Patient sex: F
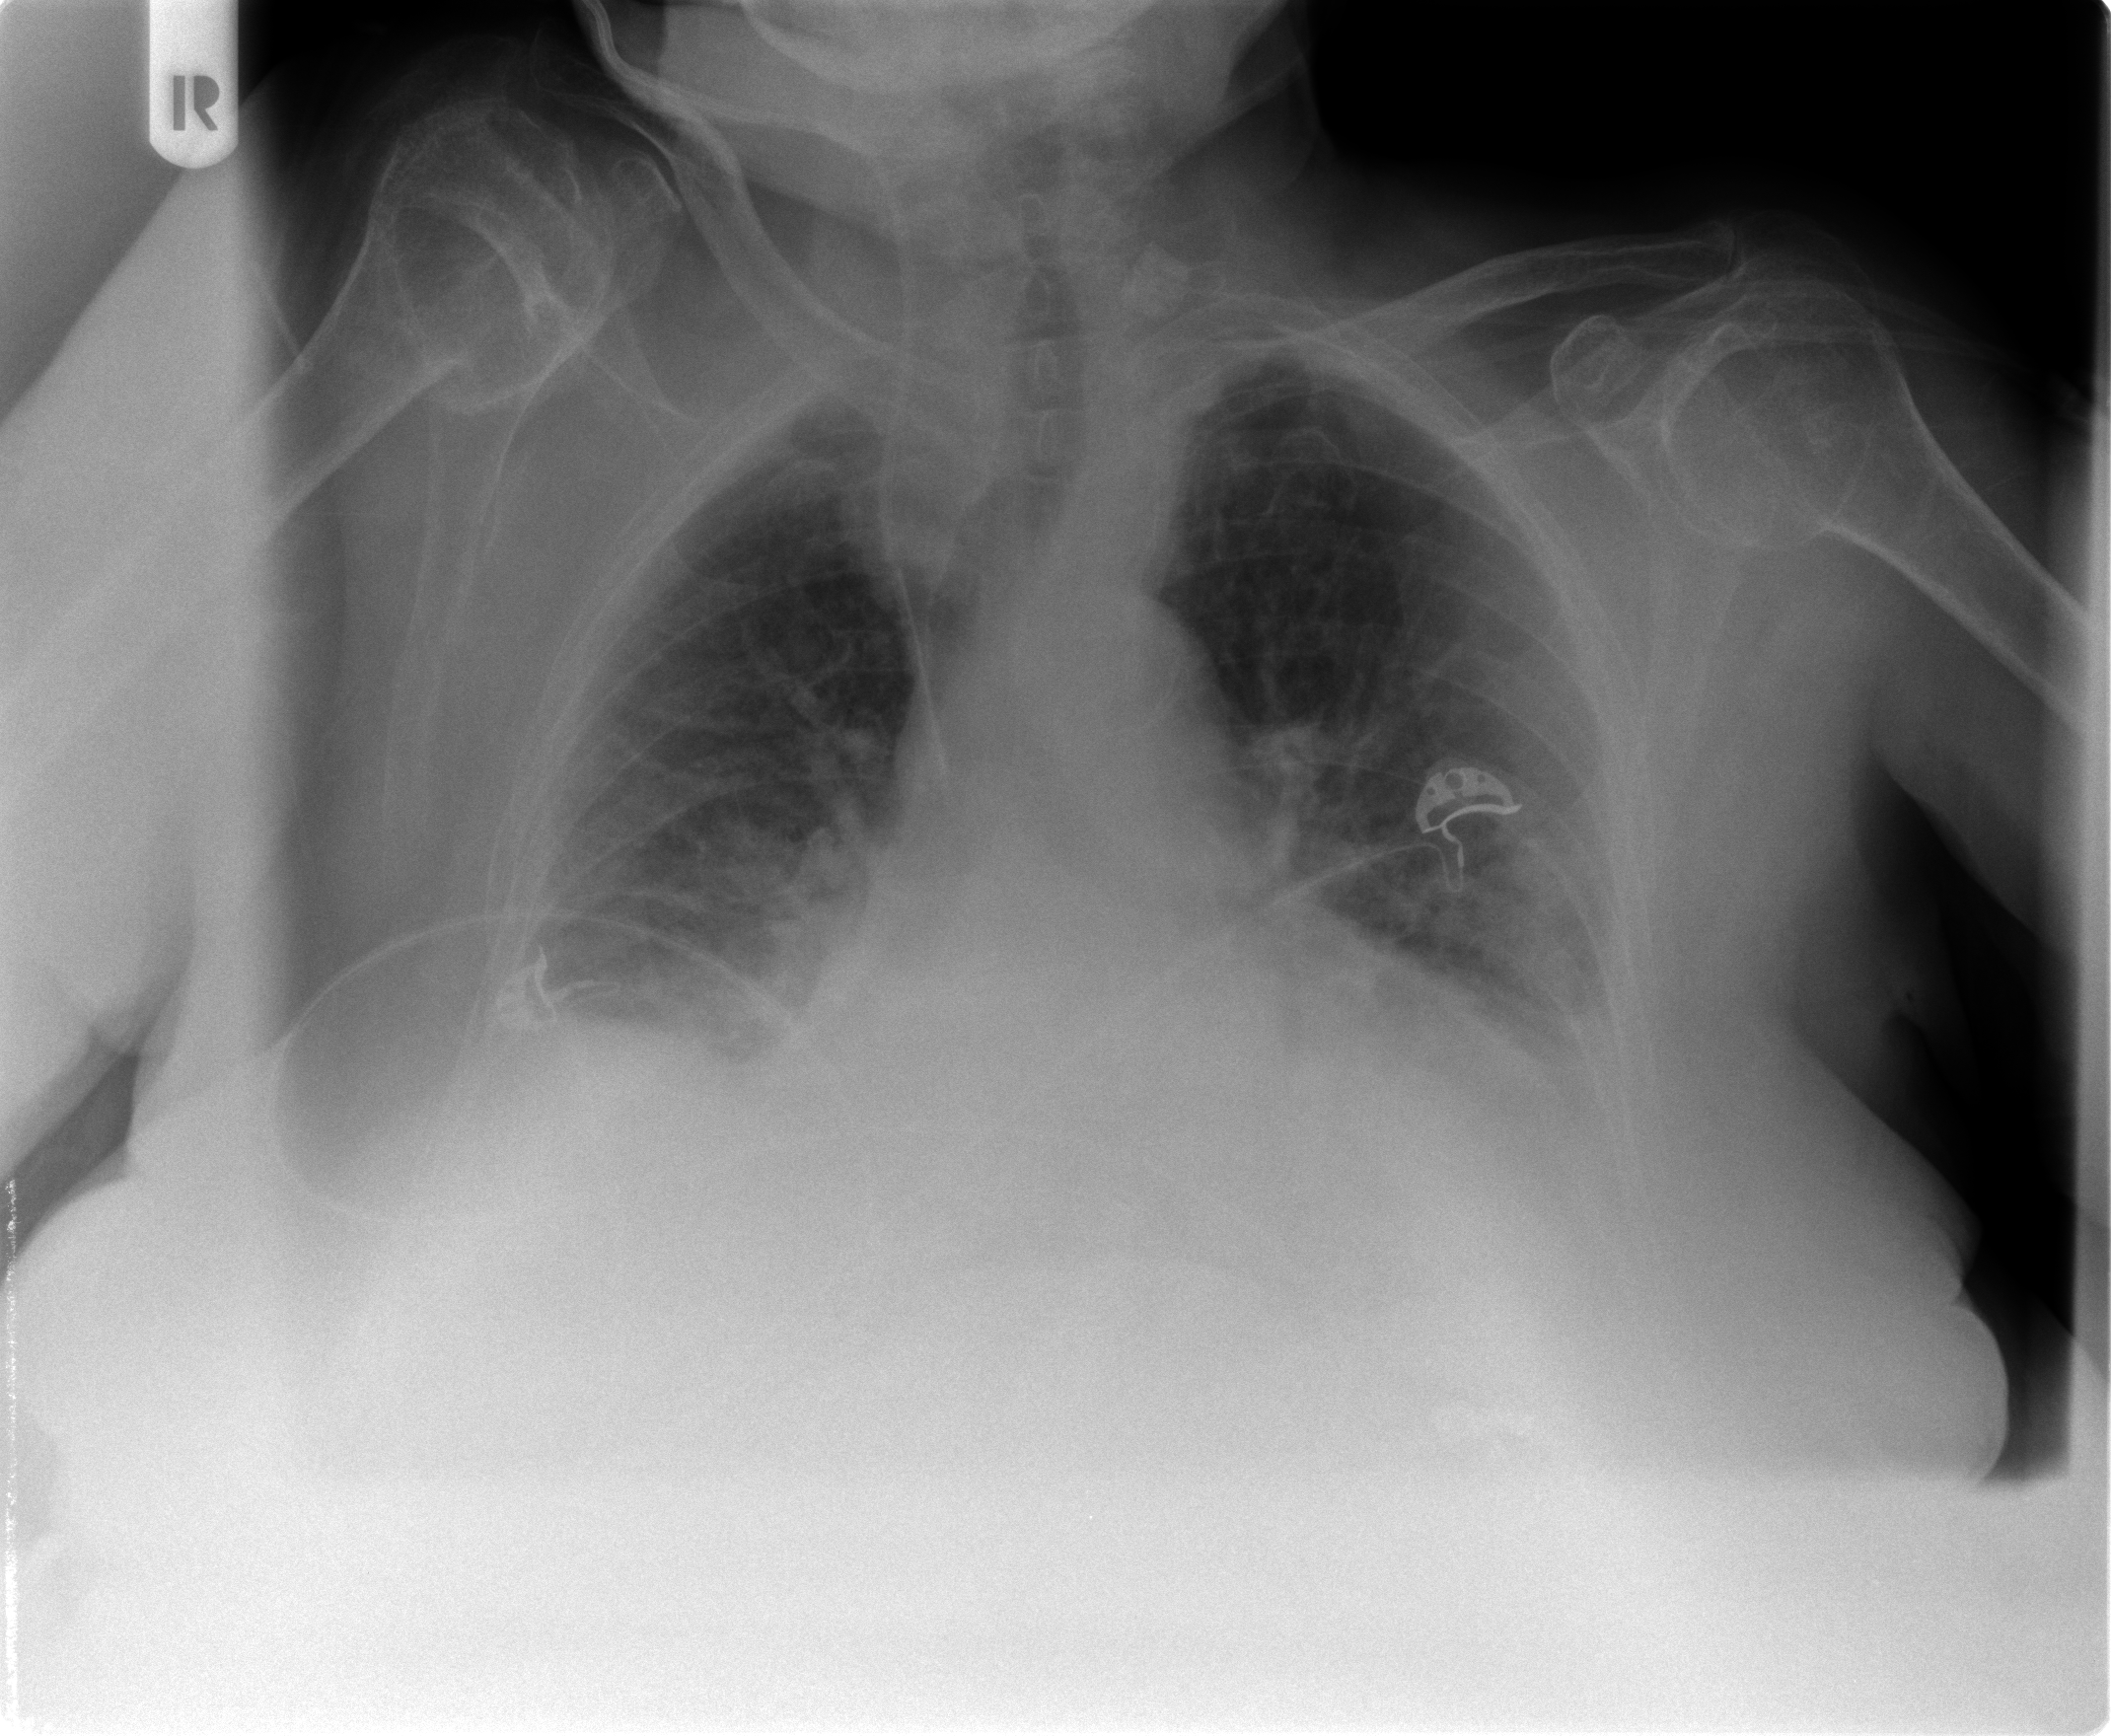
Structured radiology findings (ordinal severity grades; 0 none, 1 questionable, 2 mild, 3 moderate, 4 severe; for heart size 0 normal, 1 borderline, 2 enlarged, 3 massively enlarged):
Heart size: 2
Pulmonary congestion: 0
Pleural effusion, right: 0
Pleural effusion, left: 1
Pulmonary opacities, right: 0
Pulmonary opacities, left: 0
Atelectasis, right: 1
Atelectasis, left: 1